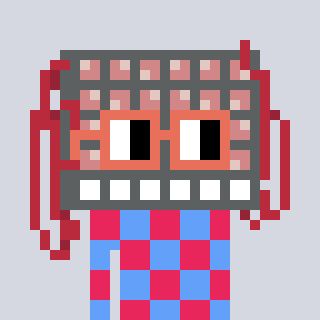
a pixel art character with square orange glasses, a turing-shaped head and a blue-colored body on a cool background